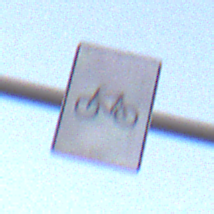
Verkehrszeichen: RadverkehrOhnePfeilsymbol
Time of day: SunriseSunset
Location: Outdoor (RoadRail)
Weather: PartlyCloudy
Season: NotSpecified
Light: Natural